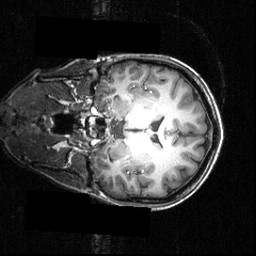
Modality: T1w
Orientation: coronal
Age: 26
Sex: female
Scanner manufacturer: siemens
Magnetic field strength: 3.951 T
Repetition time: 1.5 s
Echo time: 0.00335 s